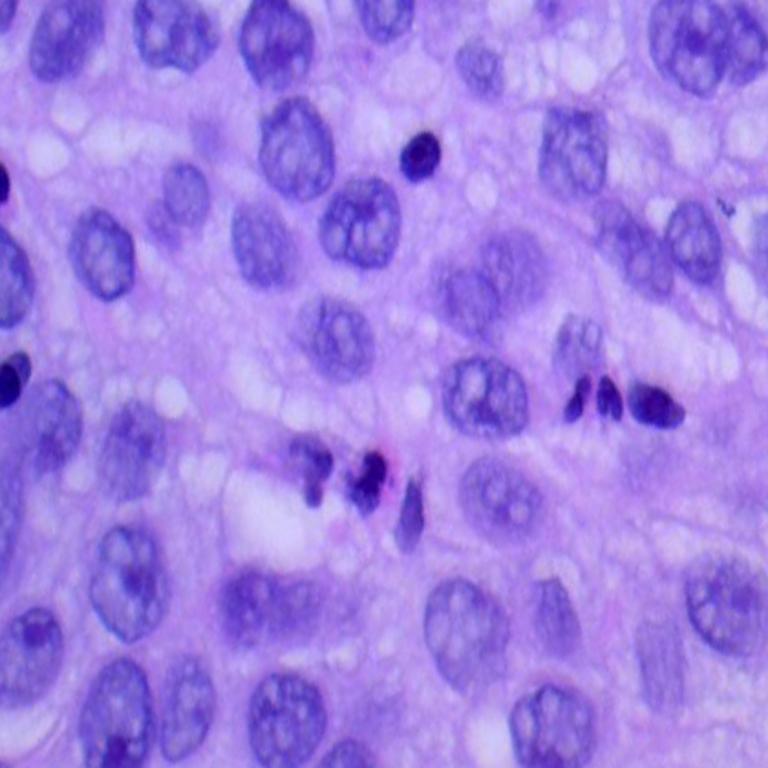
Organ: lung
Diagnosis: squamous carcinomas